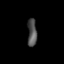
Tissue: lung
Cell type: Epithelial cells
Senescence score: 0.2362
Nuclear area (px): 253
Mean DAPI intensity: 80.099